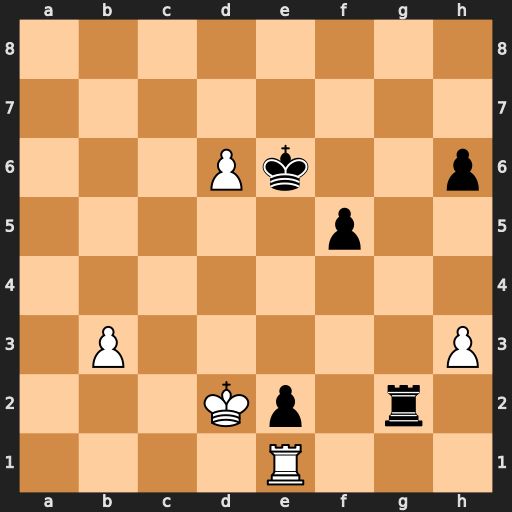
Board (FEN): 8/8/3Pk2p/5p2/8/1P5P/3Kp1r1/4R3
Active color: w
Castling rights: -
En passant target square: -
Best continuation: Rxe2+ Rxe2+ Kxe2